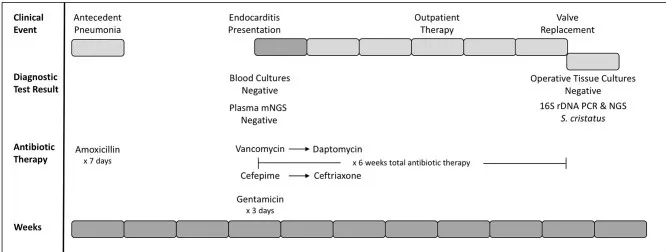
Timeline of clinical and diagnostic events. Weeks since initial presentation (antecedent pneumonia) are presented as gray blocks of 1 week each (bottom row). Clinical events are presented (top row) with inpatient weeks in dark gray and outpatient weeks as light gray blocks. Diagnostic testing and corresponding results, as well as selection and duration of antibiotics are indicated.
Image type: chart (chart)